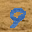
Label: 9